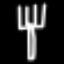
Label: fork